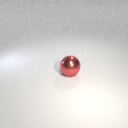
large red metal sphere